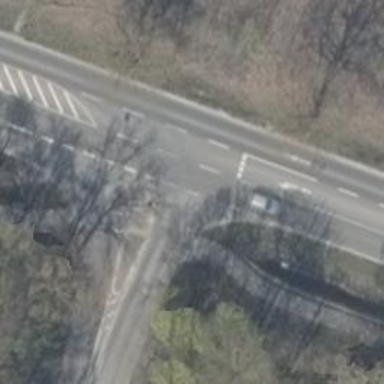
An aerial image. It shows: Asphalt road designated as primary highway with lane markings.